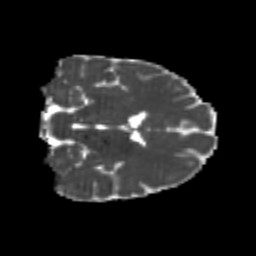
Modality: MD
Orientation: coronal
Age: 26
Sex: female
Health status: healthy
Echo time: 0.074 s